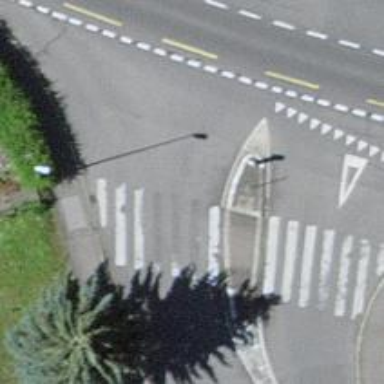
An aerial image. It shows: Kerb barrier.